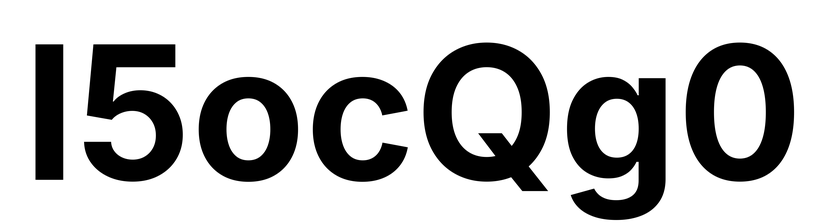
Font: Inter_Bold